Aerial crown-view tile of a tropical tree (Barro Colorado Island, Panama), acquired 20241112:
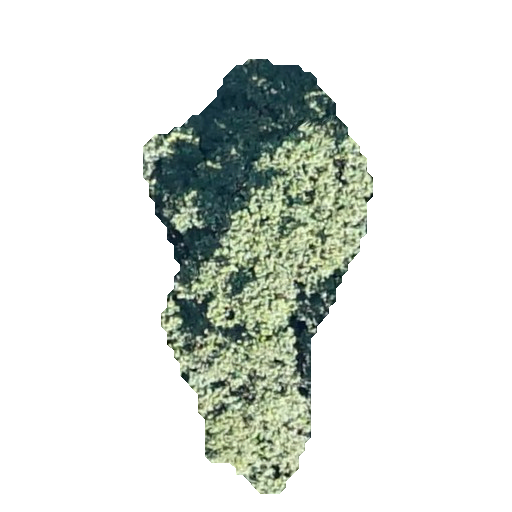
Species: Luehea seemannii
GBIF accepted scientific name: Luehea seemannii
Crown area: 97.154 m²